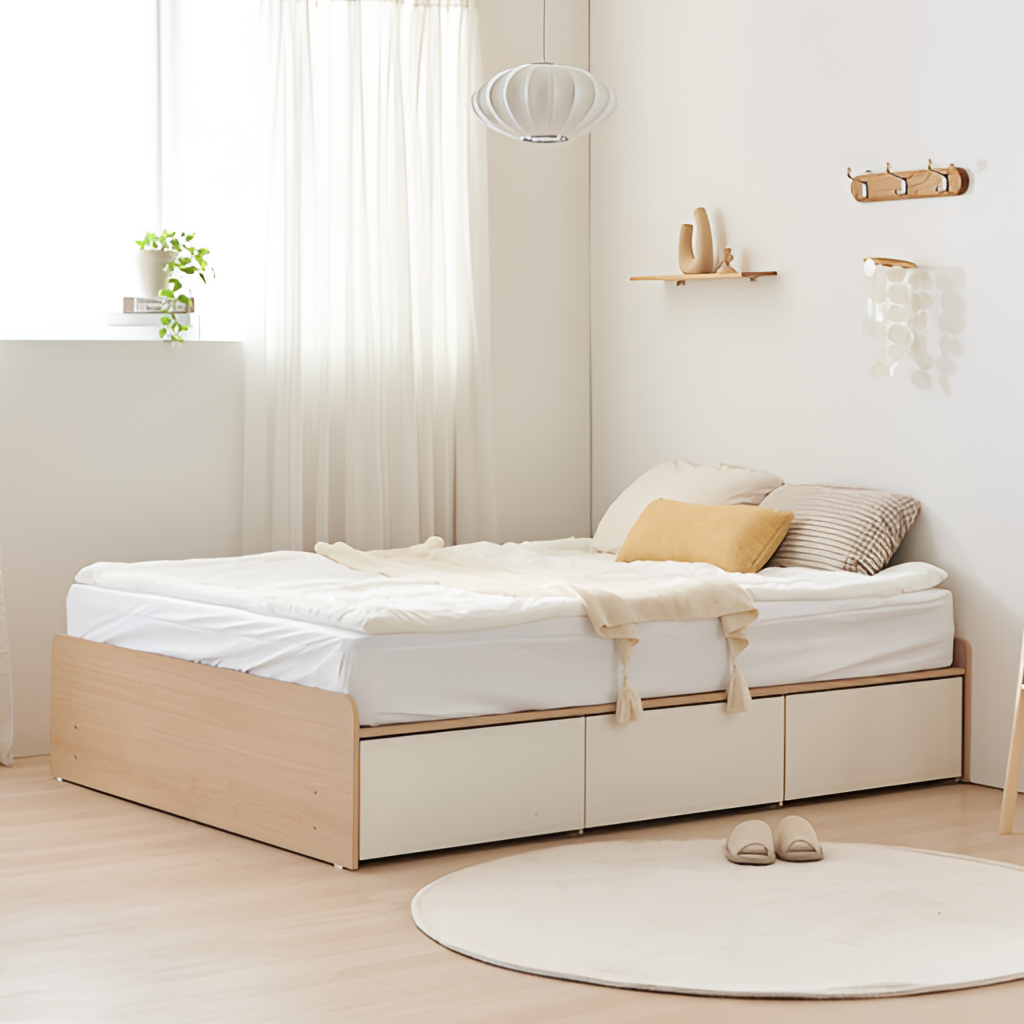
bedroom, fabric bed, minimalist, beige wood flooring, with plank pattern, paint wallpaper, with solid pattern